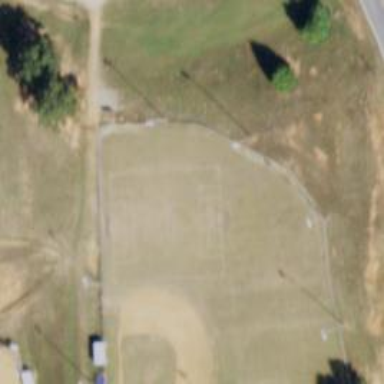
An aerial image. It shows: Baseball pitch for leisure land.